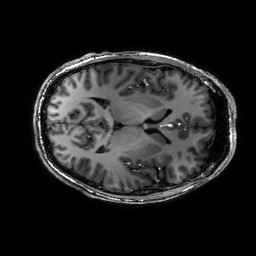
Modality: T1w
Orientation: axial
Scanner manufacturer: siemens
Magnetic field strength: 6.98 T
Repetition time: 2.28 s
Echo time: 0.00258 s